Aerial crown-view tile of a tropical tree (Barro Colorado Island, Panama), acquired 20250616:
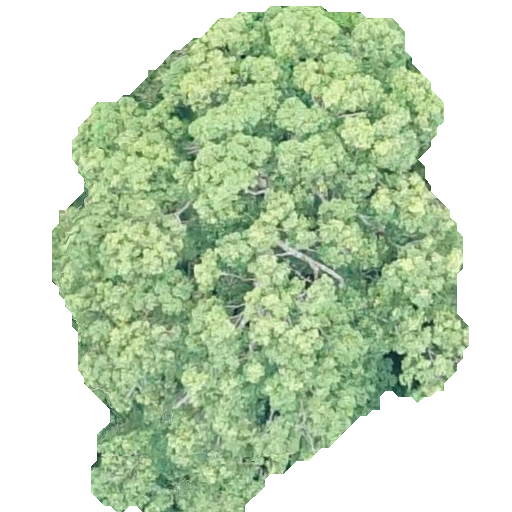
Species: Ocotea leptobotra
GBIF accepted scientific name: Ocotea leptobotra
Crown area: 227.421 m²